Aerial crown-view tile of a tropical tree (Barro Colorado Island, Panama), acquired 20250715:
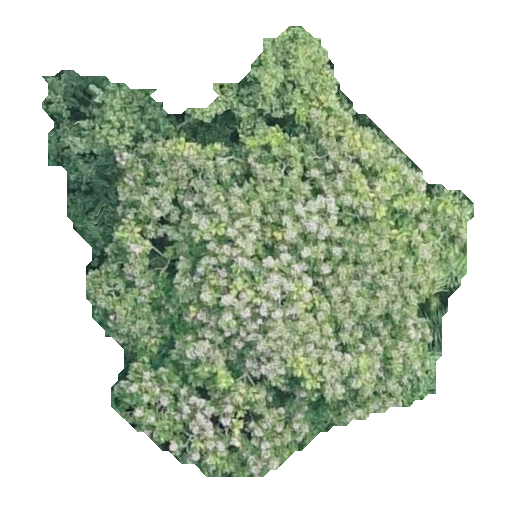
Species: Dipteryx oleifera
GBIF accepted scientific name: Dipteryx oleifera
Crown area: 185.809 m²